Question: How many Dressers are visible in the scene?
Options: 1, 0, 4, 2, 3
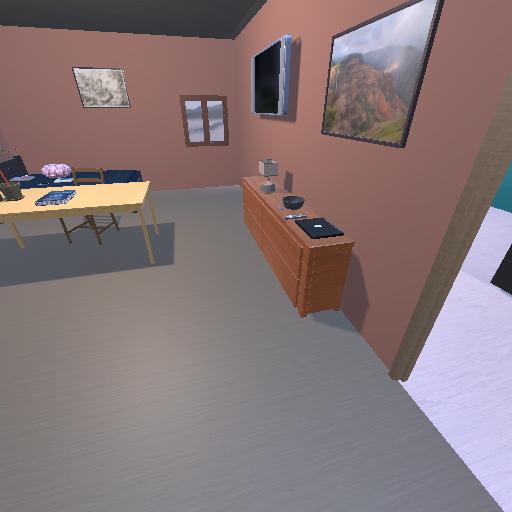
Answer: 1